Interaction volume radius: 10 \u00c5
Interaction volume height: 20 \u00c5
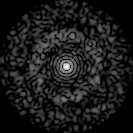
Disorder parameter: 0.803